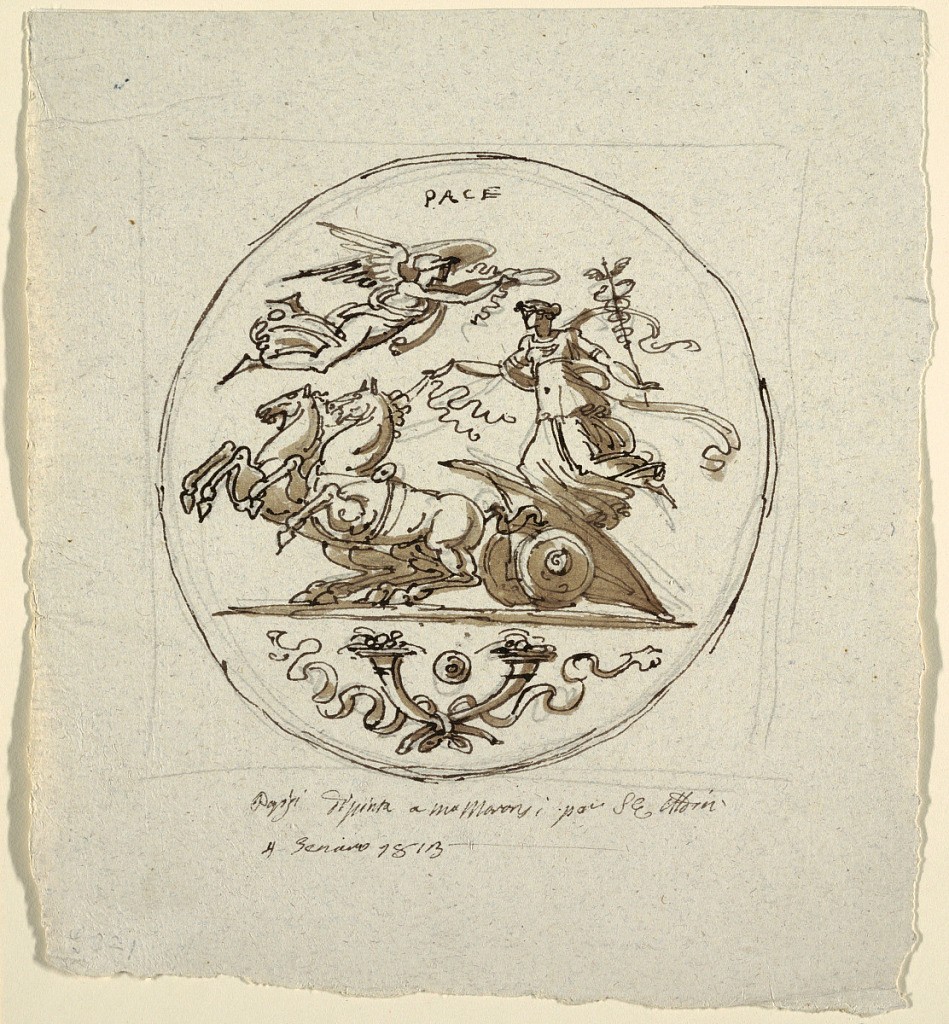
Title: Triumph of Peace, Roundel, for the Aldini Villa at Montmorency
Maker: Felice Giani, Italian, 1758–1823
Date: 1813
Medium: Pen and brown ink, brush and grey-brown wash over black chalk on textured paper
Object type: Drawing
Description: Victory riding in chariot drawn by two horses. She holds caduceus in left hand. Genii flying from opposite direction crowns her. Above, inscribed "PACE." Two cornucopiae at bottom.  Inscribed, inside roundel: Parigi dipinta a Mo Moransi per S.  E. Aldini 4 Genaro 1813.